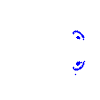
Particle: electron